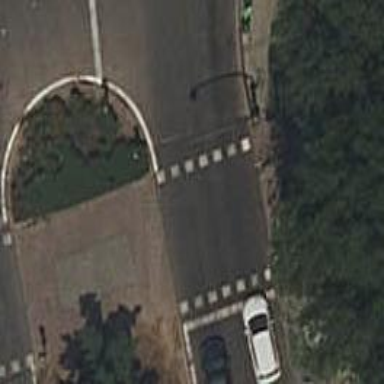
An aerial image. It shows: Crossing with traffic signals.